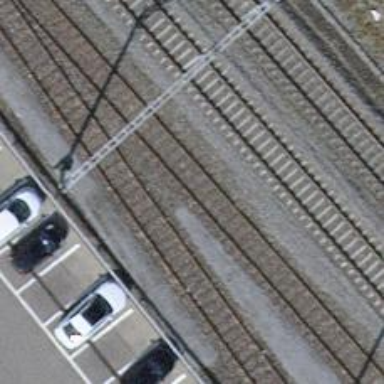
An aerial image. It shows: Rail siding with electrified contact lines for trains.